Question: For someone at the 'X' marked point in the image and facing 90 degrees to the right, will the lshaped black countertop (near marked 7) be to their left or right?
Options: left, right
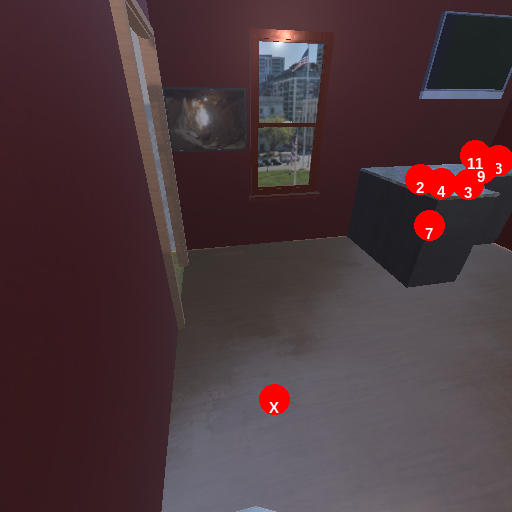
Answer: left